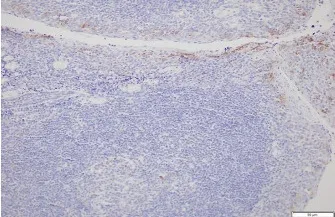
The histopathology and immunohistochemistry (IHC) of metastatic tumor tissues of this patient. (C) The positive control of the IHC of PD-L1 expression (200x).
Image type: pathology (immunostaining)